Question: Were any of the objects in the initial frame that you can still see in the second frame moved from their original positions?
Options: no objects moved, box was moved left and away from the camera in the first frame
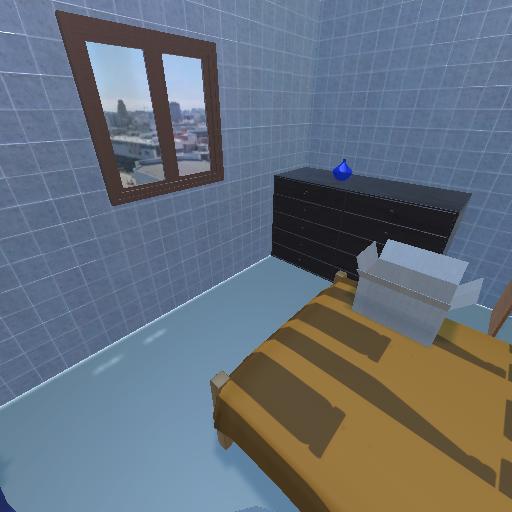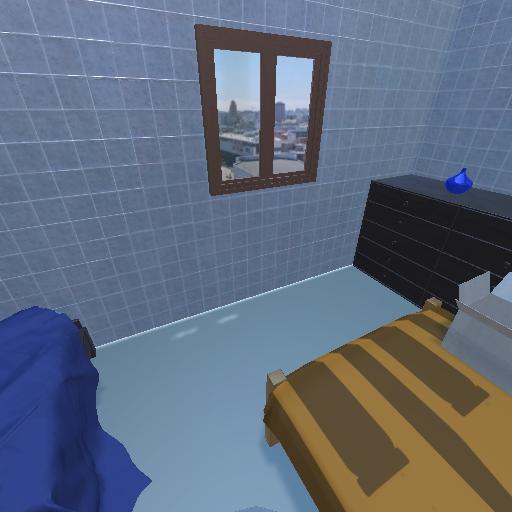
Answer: no objects moved